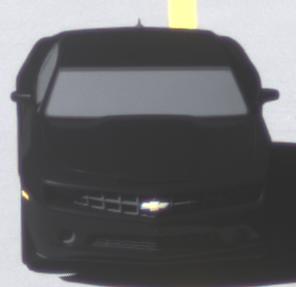
Make: Chevrolet
Model: Camaro Cabriolet 6.2 V8
Detailed model: Camaro (V) Coupé
Model produced from: 2011/09
Model produced until: 2014/02
Doors: 2
Color: black
Road condition: dry road
Daytime: midday
Contrast: high contrast